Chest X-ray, PA view. Patient: 47 years old, sex F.
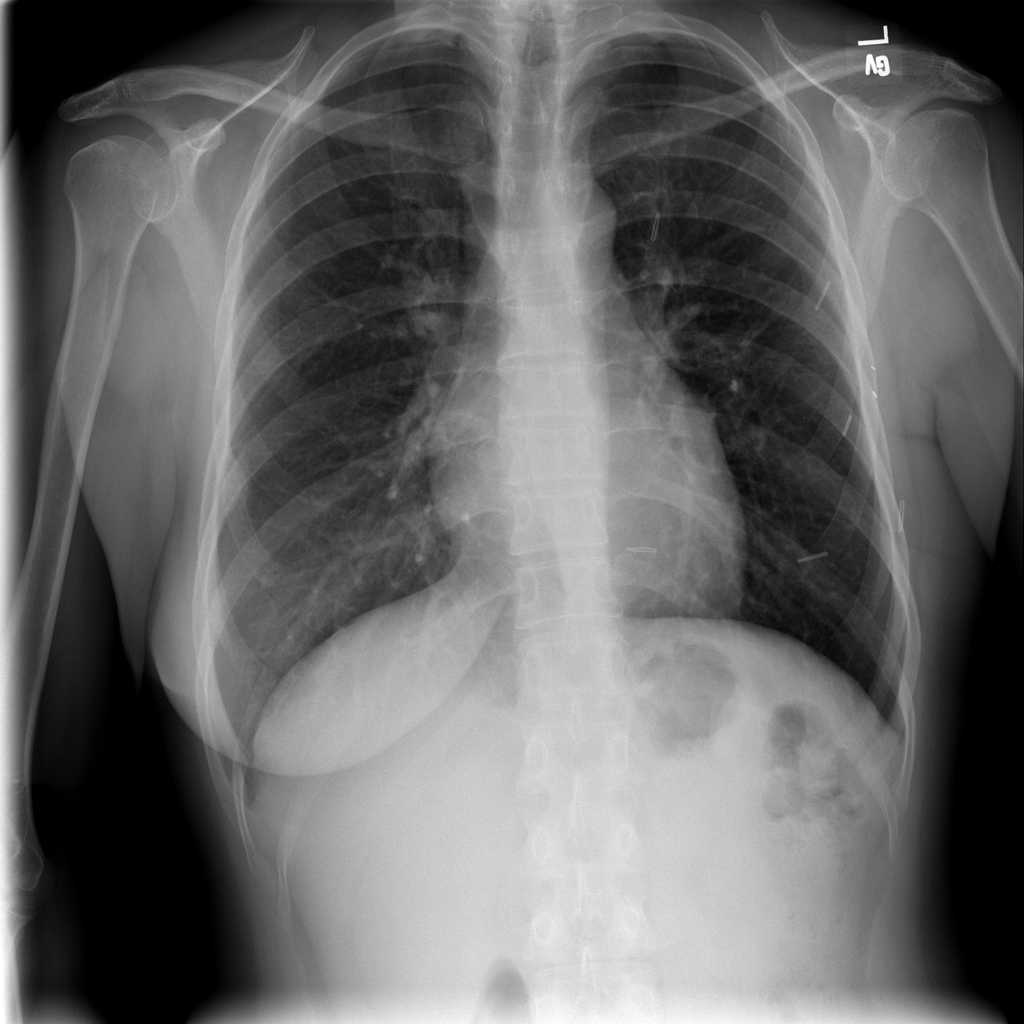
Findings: No Finding